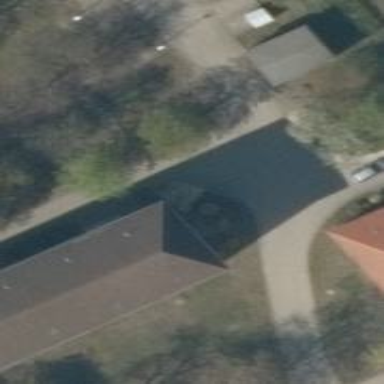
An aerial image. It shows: Driveway.